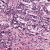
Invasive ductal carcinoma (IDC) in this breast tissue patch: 1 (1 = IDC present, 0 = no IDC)